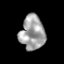
Tissue: skin
Cell type: Endothelial cells
Senescence score: 0.2229
Nuclear area (px): 833
Mean DAPI intensity: 160.992